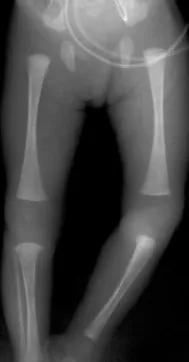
Radiological examination for bone showing absence of epiphysis at the lower end of femur and upper end of tibia in Twin A.
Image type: radiology (x_ray)